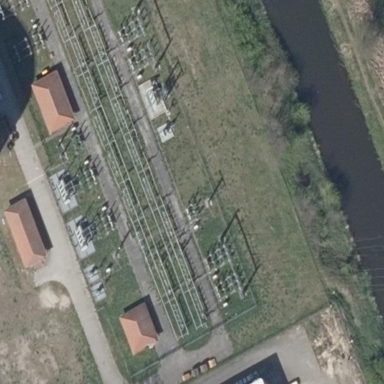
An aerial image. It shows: Outdoor power substation surrounded by fence. The substation operates at the distribution level.